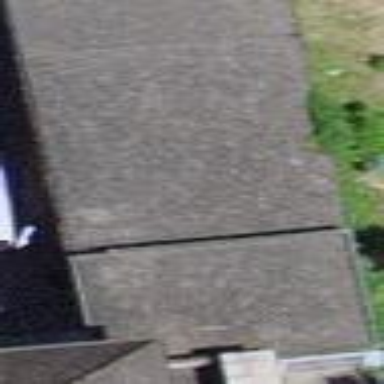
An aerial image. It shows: Garage.